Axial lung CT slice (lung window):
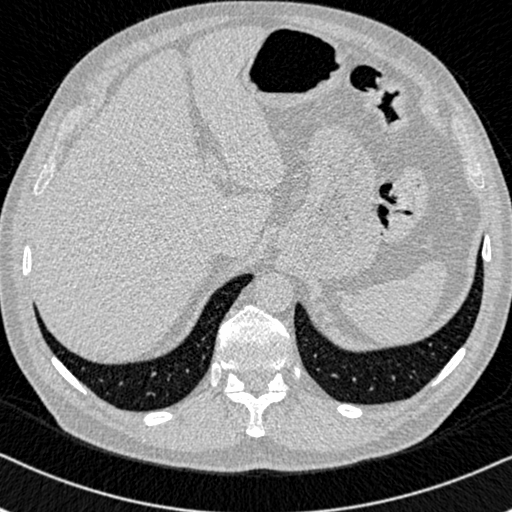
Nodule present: no